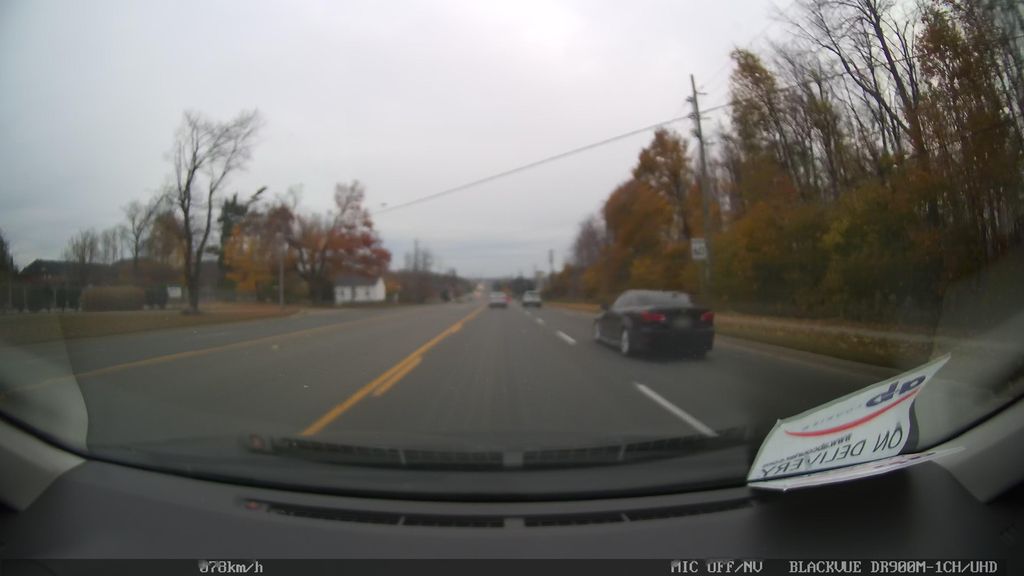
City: toronto